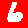
Digit: 6